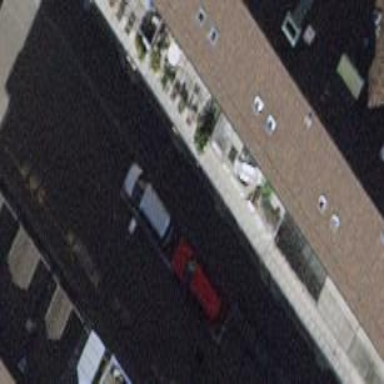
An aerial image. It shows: Parking lane.